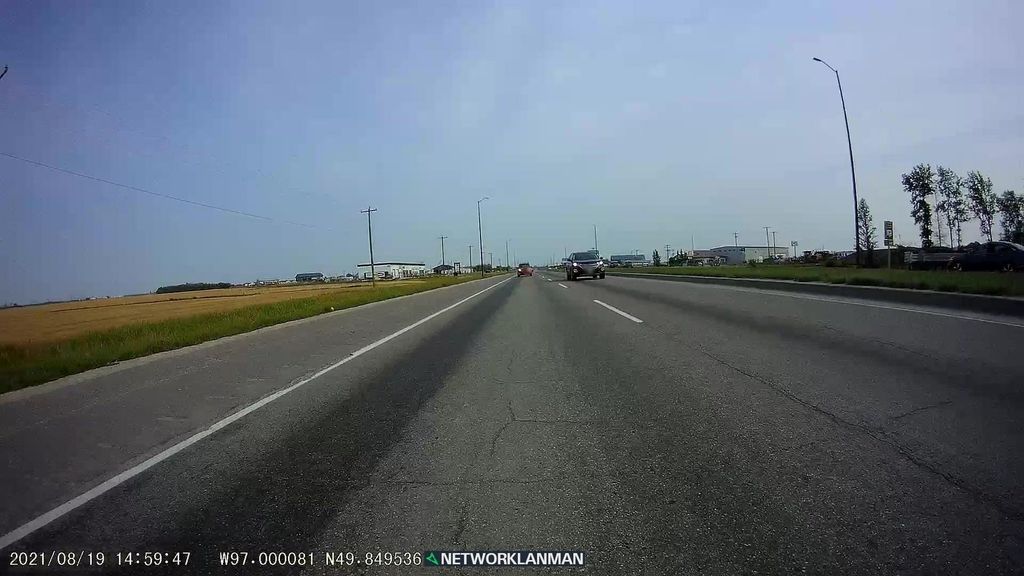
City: winnipeg